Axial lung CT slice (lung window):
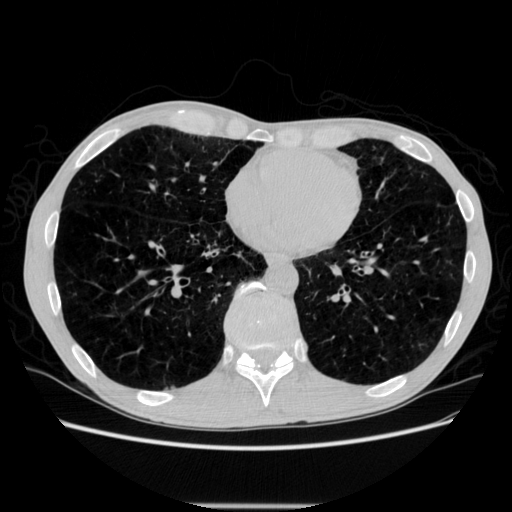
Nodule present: no